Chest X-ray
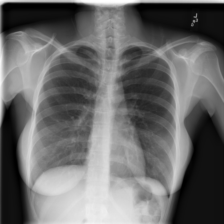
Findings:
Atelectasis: negative
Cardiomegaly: negative
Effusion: negative
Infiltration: negative
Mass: negative
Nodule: negative
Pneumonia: negative
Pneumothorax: negative
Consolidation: negative
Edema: negative
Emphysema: negative
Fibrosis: negative
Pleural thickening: negative
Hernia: negative